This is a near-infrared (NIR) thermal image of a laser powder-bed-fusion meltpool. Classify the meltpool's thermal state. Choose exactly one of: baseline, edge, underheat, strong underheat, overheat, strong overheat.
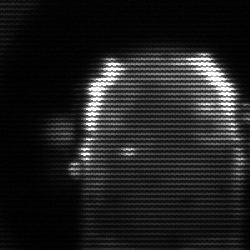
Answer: baseline